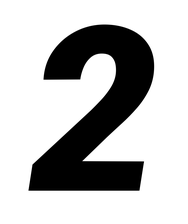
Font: Roboto-Italic_Black_Italic